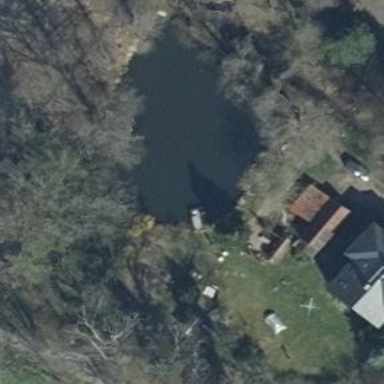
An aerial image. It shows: Serene pond surrounded by nature.